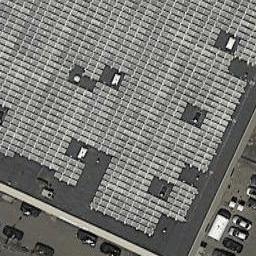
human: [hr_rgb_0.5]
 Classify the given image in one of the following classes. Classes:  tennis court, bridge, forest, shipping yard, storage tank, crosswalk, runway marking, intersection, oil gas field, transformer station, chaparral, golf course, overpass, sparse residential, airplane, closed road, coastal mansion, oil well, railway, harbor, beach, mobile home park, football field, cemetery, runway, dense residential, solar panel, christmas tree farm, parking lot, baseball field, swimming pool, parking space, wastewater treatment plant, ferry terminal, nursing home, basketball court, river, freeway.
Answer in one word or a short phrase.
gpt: solar panel